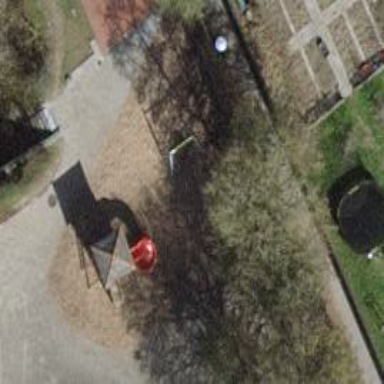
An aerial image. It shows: Brown bench.